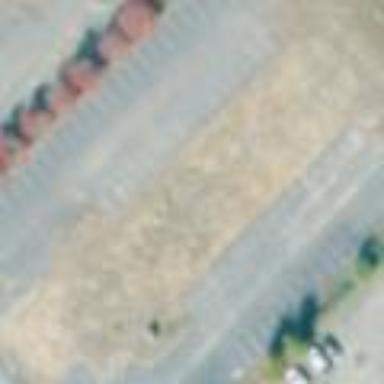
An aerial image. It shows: Building that is motel.